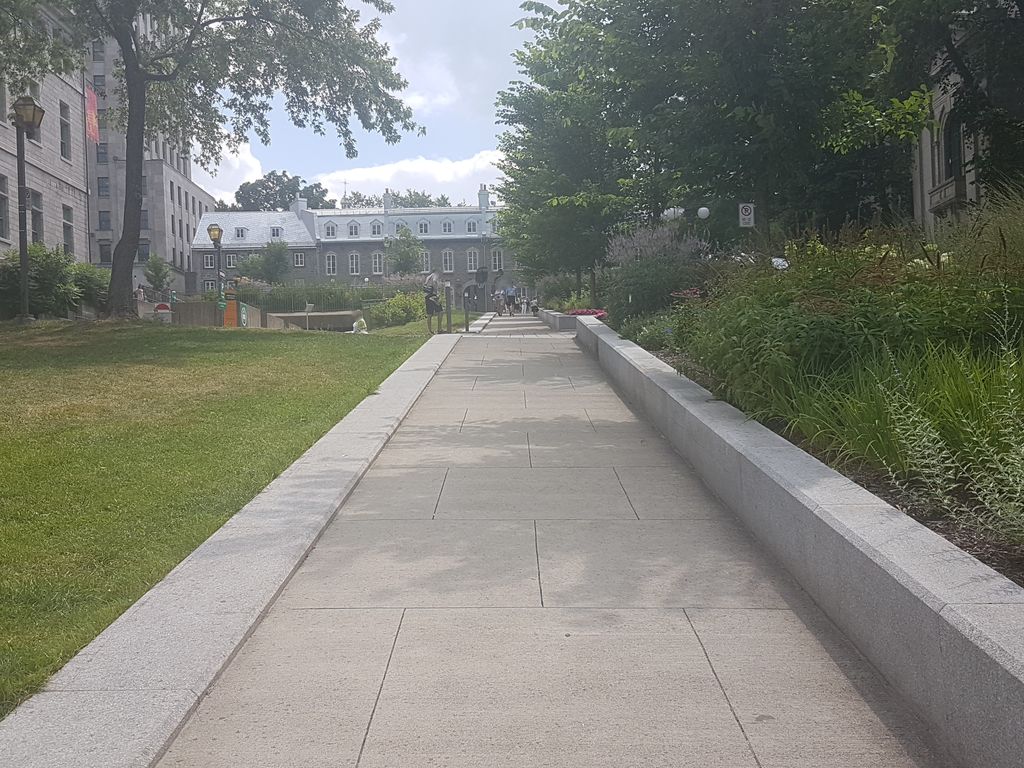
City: quebec_city